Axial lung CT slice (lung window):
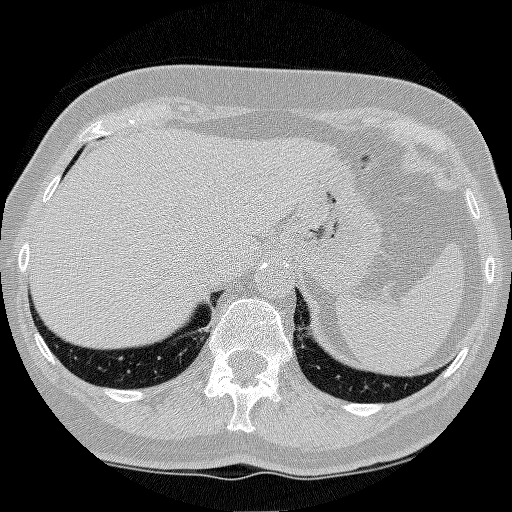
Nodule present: no